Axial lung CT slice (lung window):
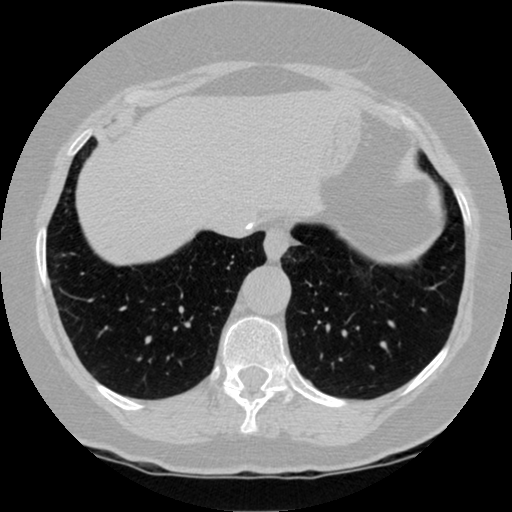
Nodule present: no